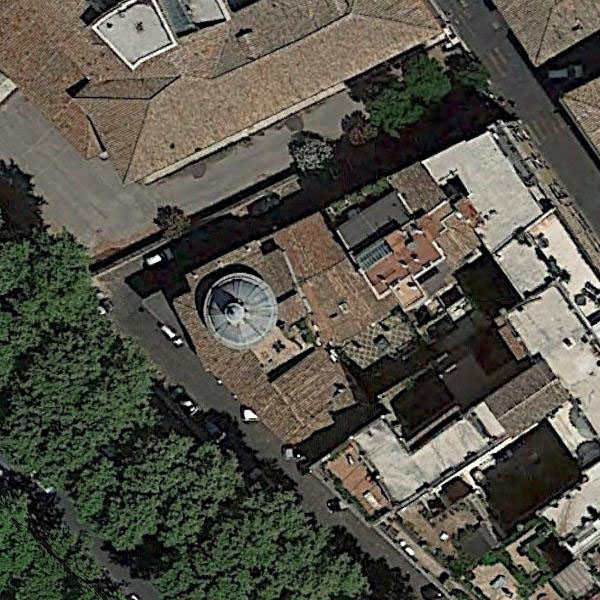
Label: Church